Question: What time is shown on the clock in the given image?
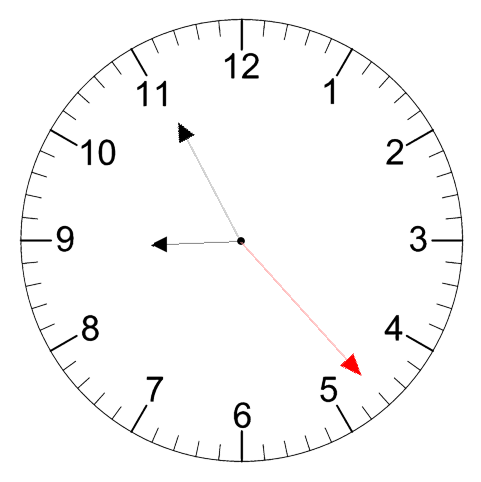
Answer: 08:55:23